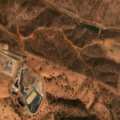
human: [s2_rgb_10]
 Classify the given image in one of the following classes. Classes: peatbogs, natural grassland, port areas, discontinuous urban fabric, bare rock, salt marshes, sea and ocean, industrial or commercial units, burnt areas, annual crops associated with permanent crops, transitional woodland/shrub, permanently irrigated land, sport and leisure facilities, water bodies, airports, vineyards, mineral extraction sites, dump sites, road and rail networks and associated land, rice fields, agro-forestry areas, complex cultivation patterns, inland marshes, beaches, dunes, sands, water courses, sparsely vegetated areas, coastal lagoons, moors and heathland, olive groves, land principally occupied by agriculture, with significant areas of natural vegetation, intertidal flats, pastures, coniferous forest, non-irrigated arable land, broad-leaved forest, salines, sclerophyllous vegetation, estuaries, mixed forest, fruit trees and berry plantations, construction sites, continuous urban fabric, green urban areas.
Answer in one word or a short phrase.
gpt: industrial or commercial units, non-irrigated arable land, agro-forestry areas